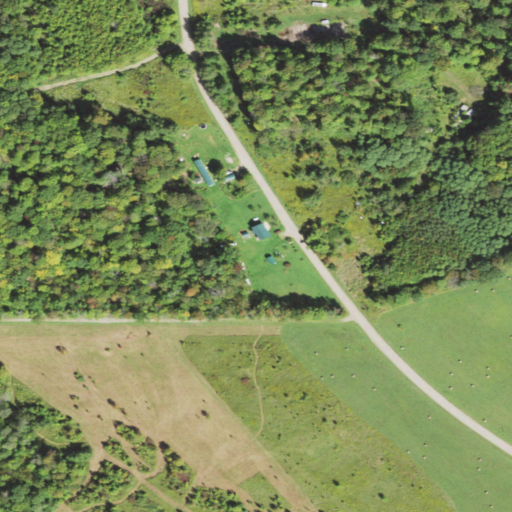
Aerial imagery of mountain in Pennsylvania named Turner Hill containing deciduous forest, pasture, open development, shrub, and low intensity development